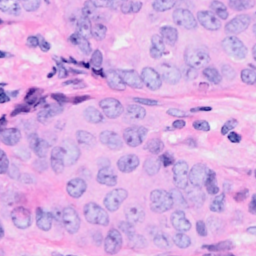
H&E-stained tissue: Breast